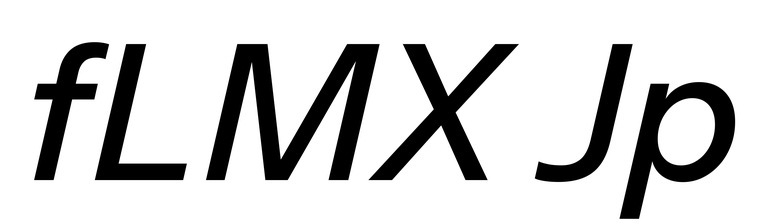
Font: InstrumentSans-Italic_Medium_Italic